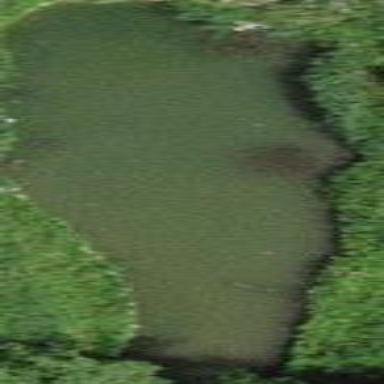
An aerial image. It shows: Serene pond surrounded by nature.